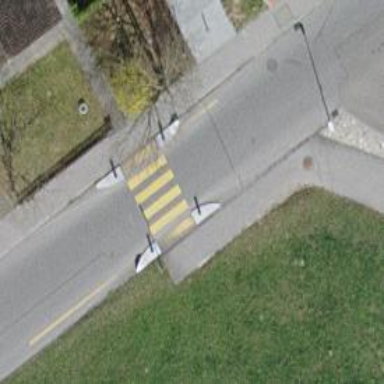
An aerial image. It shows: Marked zebra crossing with choker for traffic calming measures.